【题型】选择题　【知识点】平面几何　【难度】easy
已知：四边形 $ABCD$ 中, 点 $F$ 在边 $AD$ 上, $BF$ 的延长线交 $CD$ 的延长线于 $E$ 点。

下列式子中能判断 $AD // BC$ 的式子是( )

A. $\frac{FD}{BC} = \frac{ED}{EC}$

B. $\frac{AF}{DF} = \frac{BF}{EF}$

C. $\frac{AB}{ED} = \frac{AF}{FD}$

D. $\frac{EF}{BE} = \frac{ED}{EC}$
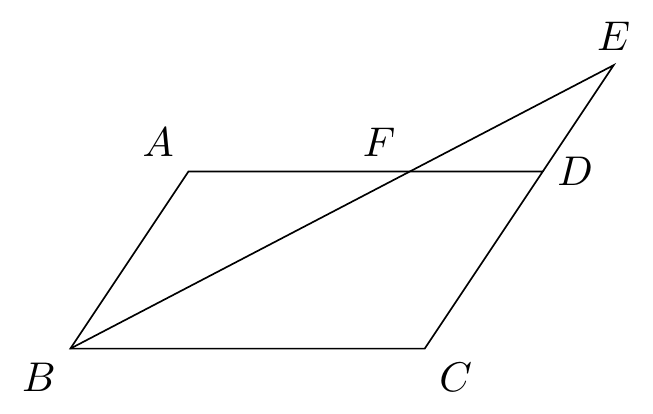
【解答】
解：当 $\frac{FD}{BC} = \frac{ED}{EC}$ 时, 无法判断 $AD // BC$, 故选项 A 不符合题意；

当 $\frac{AF}{DF} = \frac{BF}{EF}$ 时, $\angle AFB = \angle DFE$, 则 $\triangle AFB \sim \triangle DFE$, 故 $\angle ABF = \angle DEF$, $AB // CD$, 但无法判断 $AD // BC$, 故选项 B 不符合题意；

当 $\frac{AB}{ED} = \frac{AF}{FD}$ 时, 无法判断 $AD // BC$, 故选项 C 不符合题意；

当 $\frac{EF}{BE} = \frac{ED}{EC}$ 时, $\angle FED = \angle BEC$, 则 $\triangle FED \sim \triangle BEC$, 故 $\angle EFD = \angle EBC$, 可以判断 $AD // BC$, 故选项 D 符合题意；

故选：D。